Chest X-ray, PA view. Patient: 59 years old, sex M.
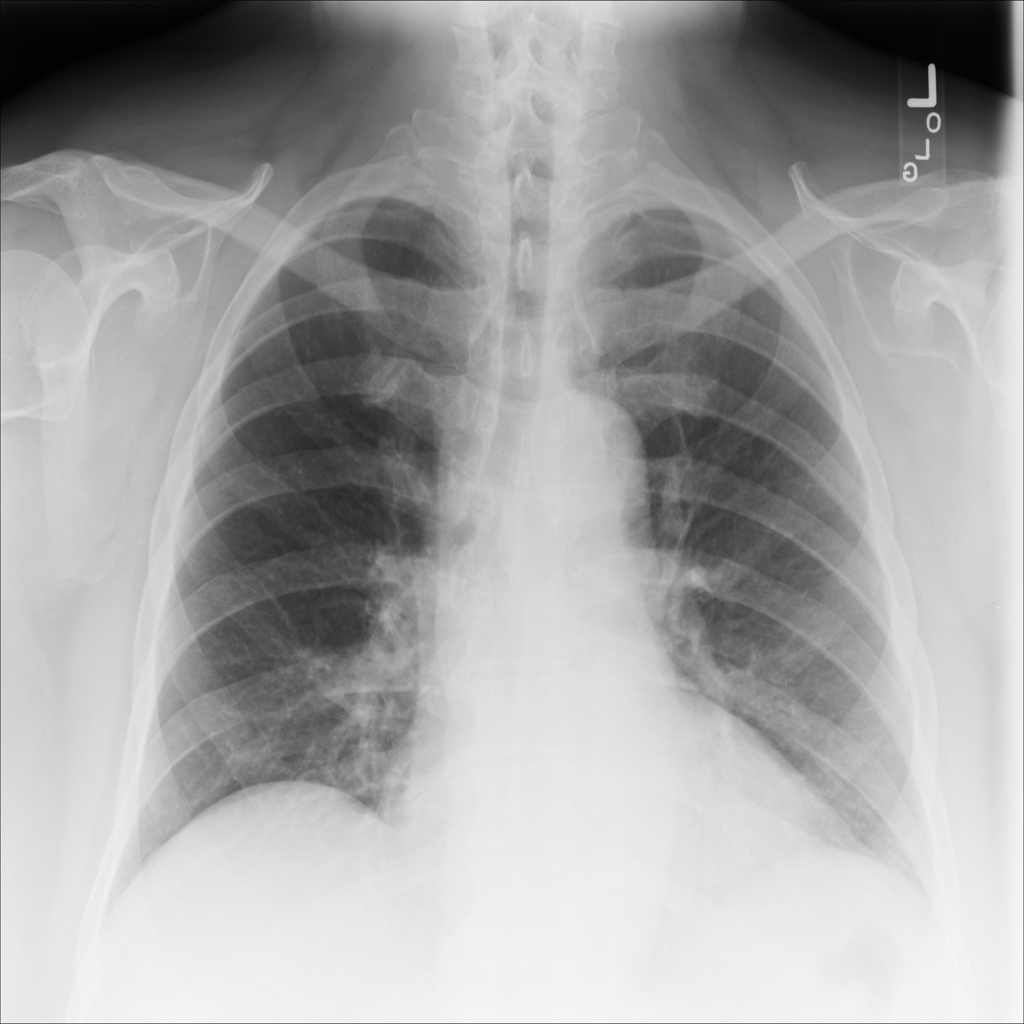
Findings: No Finding